Question: Can this be created using CSS :

I have tried using PNG images :
'''
.x {
position:relative;
top: 100px;
left: 0px;
height: 120px;
width: 300px;
display: block;
}
.y {
position:relative;
top: -20px;
left: 0px;
height: 120px;
width: 300px;
display: block;
transform: rotate(60deg);
}
.z {
position:relative;
top: -140px;
left: 0px;
height: 120px;
width: 300px;
display: block;
transform:rotate(-60deg)
}
'''
'''
<img class="x" src="http://i.stack.imgur.com/Qf8Ot.png">
<img class="y" src="http://i.stack.imgur.com/Qf8Ot.png">
<img class="z" src="http://i.stack.imgur.com/Qf8Ot.png">
'''
But I wanted overlap to be white as the first image. Any clues? Thank you very much.
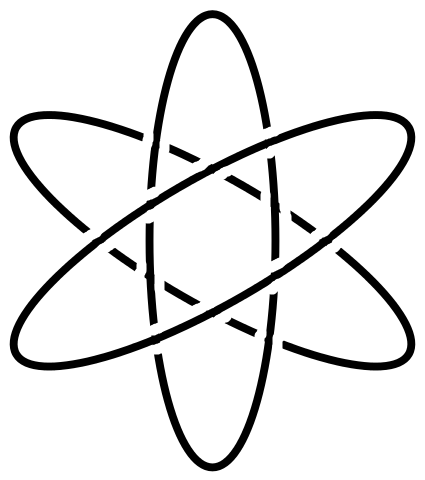
Answer: Create ellipses using 'border-radius'.
Add 'box-shadow' to them :
'''
#a, #a:before, #a:after {
height:80px;
width: 300px;
background: transparent;
border-radius: 50%;
border: 5px solid black;
transform: rotate(30deg);
}
#a {
position: relative;
top:100px;
}
#a:before, #a:after {
position: absolute;
content: "";
box-shadow:inset 0 0 0 4px white, 0 0 0 4px white;
}
#a:before {
transform: rotate(60deg);
}
#a:after {
transform: rotate(120deg);
}
'''
'''
<div id="a"></div>
'''